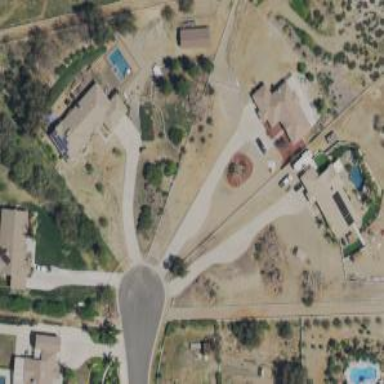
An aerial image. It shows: Driveway.